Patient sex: F
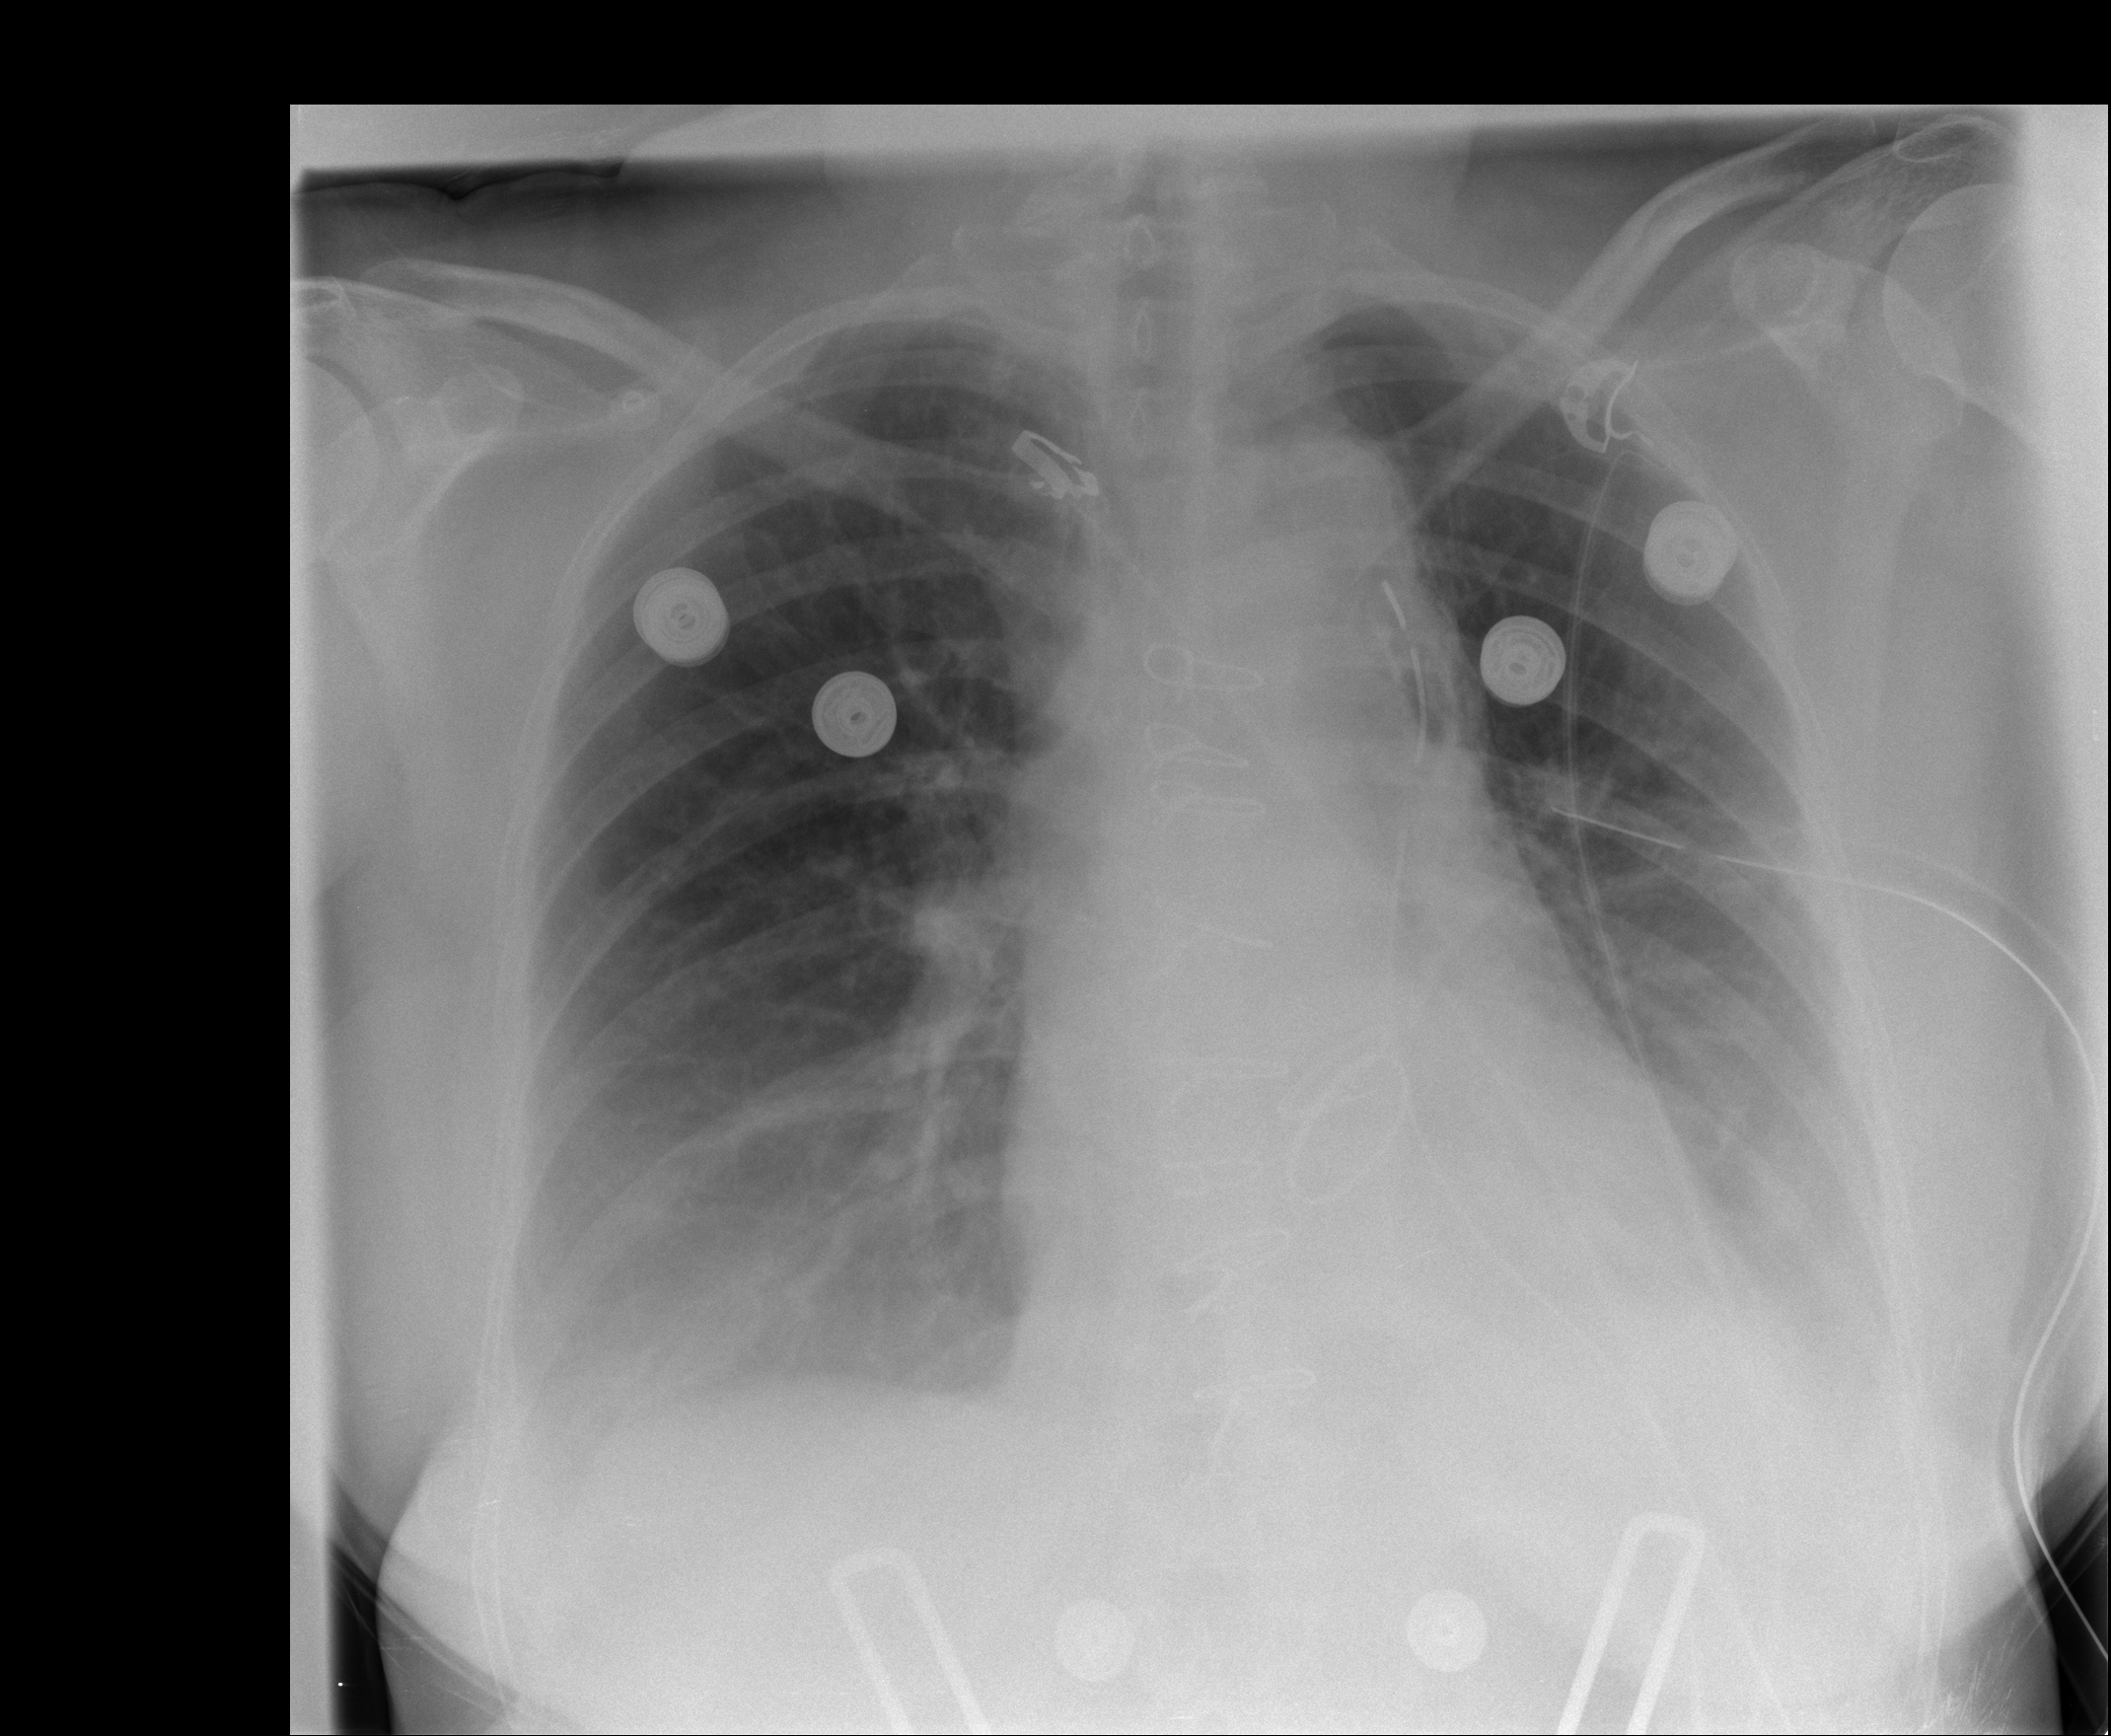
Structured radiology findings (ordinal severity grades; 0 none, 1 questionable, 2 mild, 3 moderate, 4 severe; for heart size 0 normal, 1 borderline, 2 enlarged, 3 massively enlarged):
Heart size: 2
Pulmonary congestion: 0
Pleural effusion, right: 2
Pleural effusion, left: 2
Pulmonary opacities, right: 0
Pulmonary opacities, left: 0
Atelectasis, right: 2
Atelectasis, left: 2